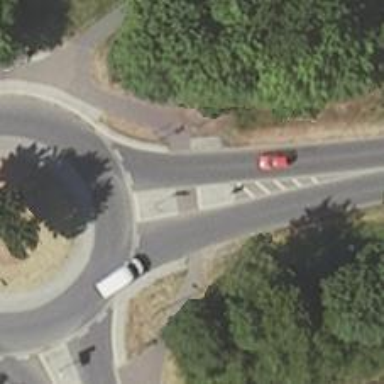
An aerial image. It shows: Unmarked crossing on the road.